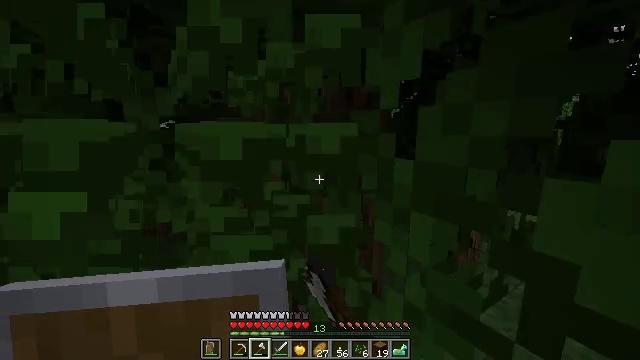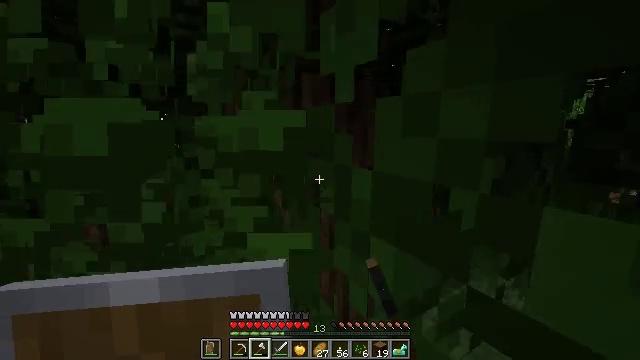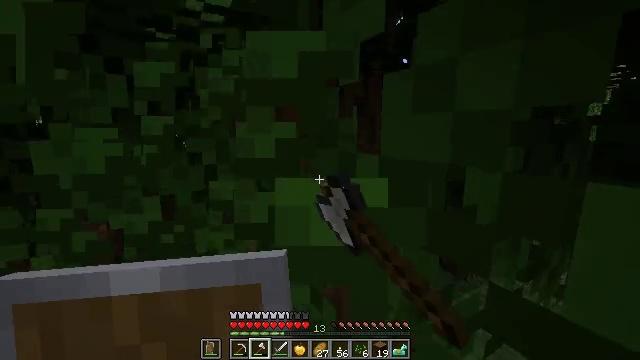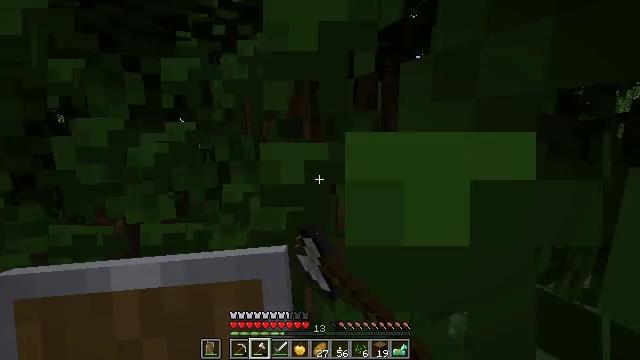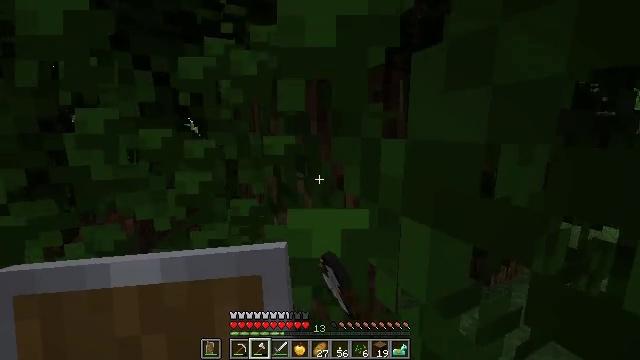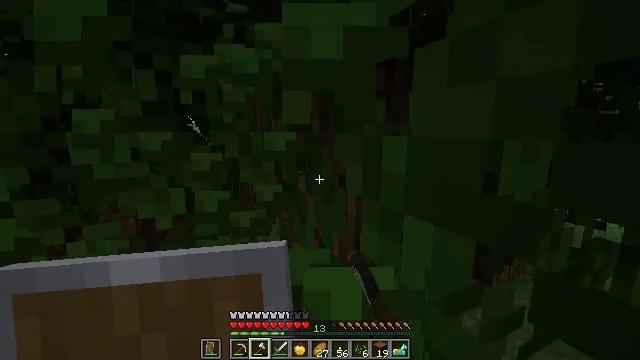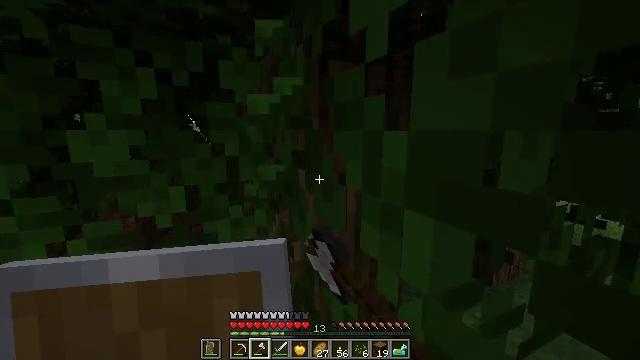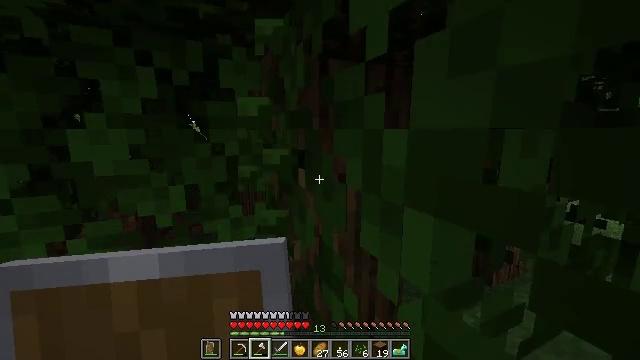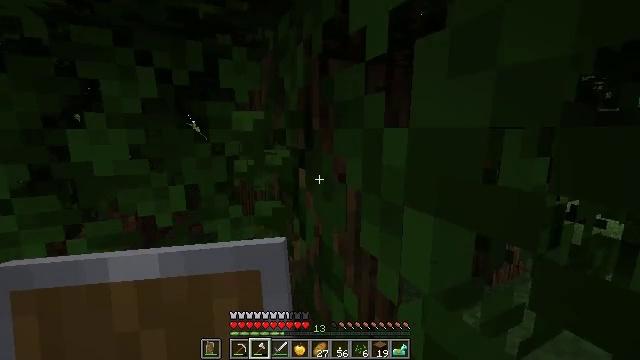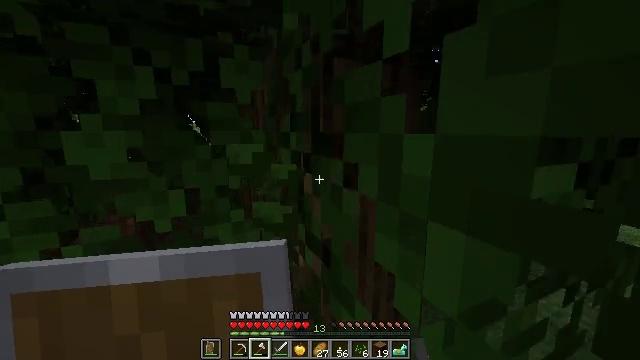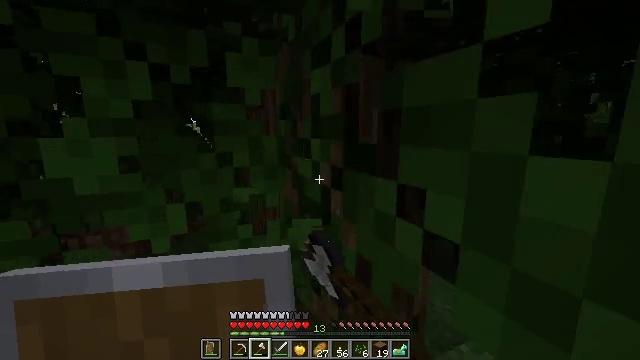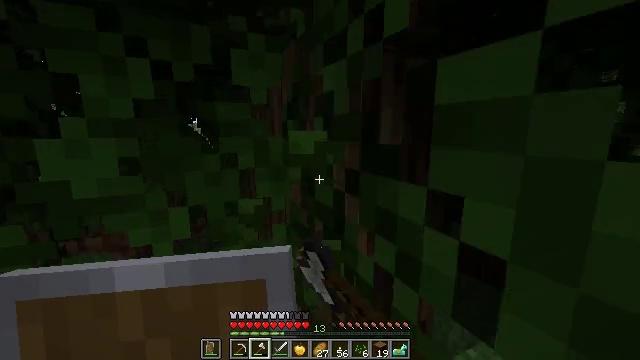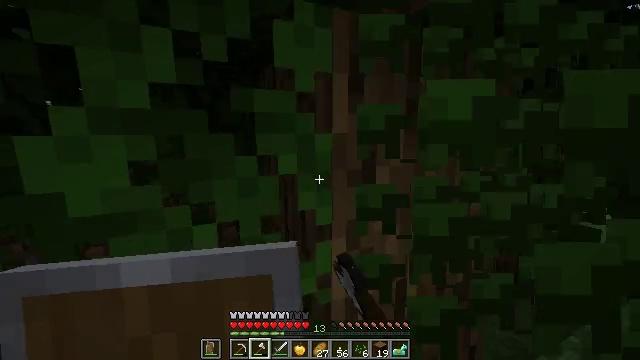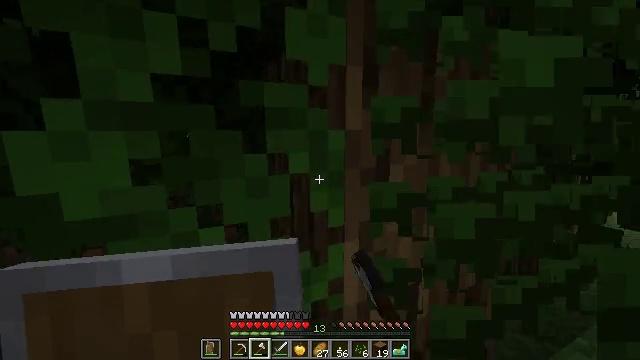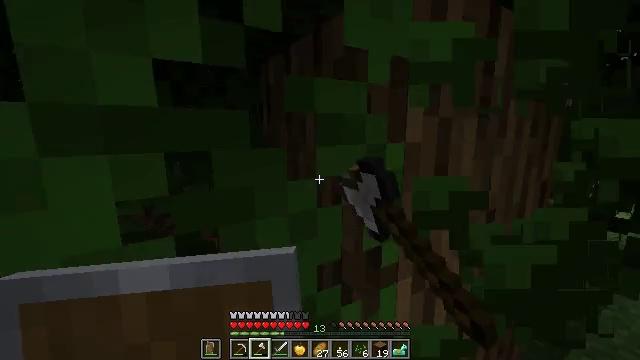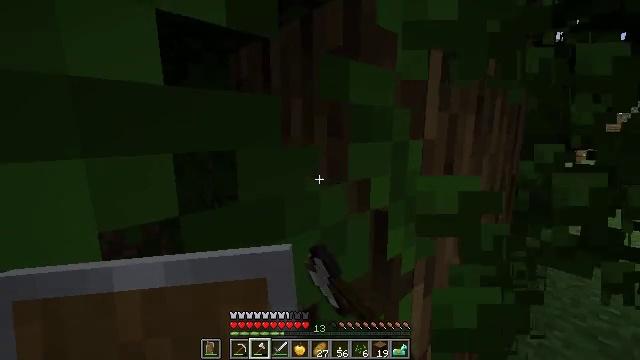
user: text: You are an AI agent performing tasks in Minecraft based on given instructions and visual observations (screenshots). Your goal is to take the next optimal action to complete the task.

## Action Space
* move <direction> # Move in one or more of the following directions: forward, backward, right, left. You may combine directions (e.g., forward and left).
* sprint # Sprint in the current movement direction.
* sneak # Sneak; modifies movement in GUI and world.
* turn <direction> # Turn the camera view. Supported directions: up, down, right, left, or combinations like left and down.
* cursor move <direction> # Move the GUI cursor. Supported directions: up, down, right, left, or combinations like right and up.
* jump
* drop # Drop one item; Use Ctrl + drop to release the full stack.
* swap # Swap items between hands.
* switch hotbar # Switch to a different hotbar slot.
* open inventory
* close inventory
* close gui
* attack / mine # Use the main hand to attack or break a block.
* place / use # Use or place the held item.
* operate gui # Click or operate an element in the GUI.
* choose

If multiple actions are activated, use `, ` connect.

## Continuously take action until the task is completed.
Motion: motion action
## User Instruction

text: Gather oak leaves by attacking.
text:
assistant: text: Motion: turn left, attack / mine
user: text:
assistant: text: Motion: turn left, attack / mine
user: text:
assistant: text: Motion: turn left, attack / mine
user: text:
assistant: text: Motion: turn left, attack / mine
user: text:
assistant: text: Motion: attack / mine
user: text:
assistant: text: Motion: attack / mine
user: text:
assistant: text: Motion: attack / mine
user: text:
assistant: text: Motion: attack / mine
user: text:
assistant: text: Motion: move forward, attack / mine
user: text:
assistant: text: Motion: move forward, attack / mine
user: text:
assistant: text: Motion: move forward and move left, attack / mine
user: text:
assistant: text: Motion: move forward and move left, attack / mine
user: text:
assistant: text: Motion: move forward and move left, attack / mine
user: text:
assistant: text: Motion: move forward and move left, turn right, attack / mine
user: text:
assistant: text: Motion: move forward and move left, turn right, attack / mine
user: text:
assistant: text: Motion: turn right, attack / mine
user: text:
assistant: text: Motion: attack / mine
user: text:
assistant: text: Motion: attack / mine
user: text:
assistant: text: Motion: attack / mine
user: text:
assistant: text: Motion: attack / mine
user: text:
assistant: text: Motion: attack / mine
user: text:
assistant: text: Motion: attack / mine
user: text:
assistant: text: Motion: attack / mine
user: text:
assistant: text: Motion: attack / mine
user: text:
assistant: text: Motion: attack / mine
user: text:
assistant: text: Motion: attack / mine
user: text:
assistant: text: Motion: attack / mine
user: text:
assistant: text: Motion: attack / mine
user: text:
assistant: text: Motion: attack / mine